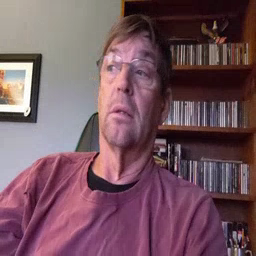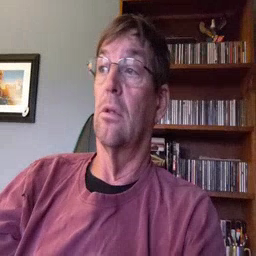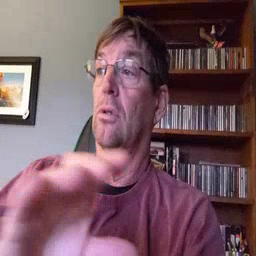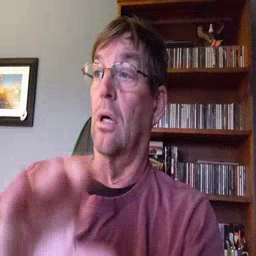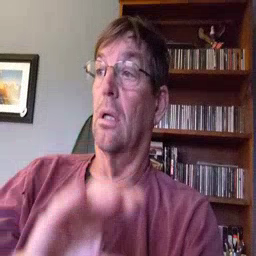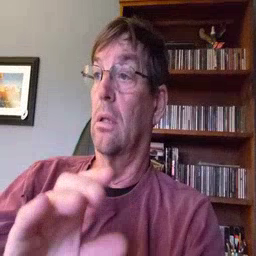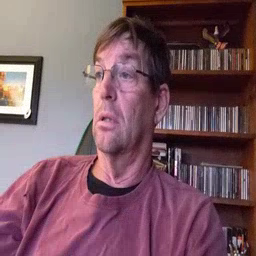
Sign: chocolate